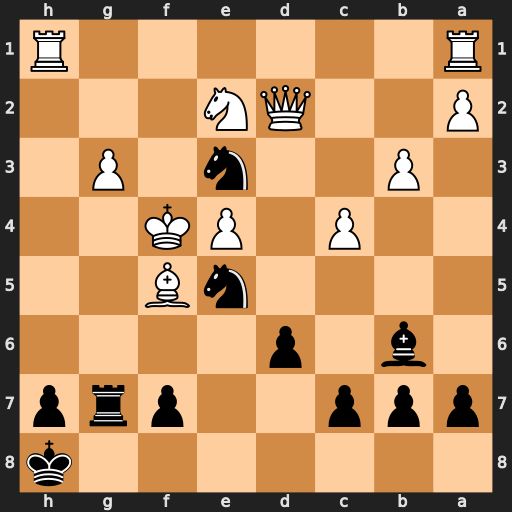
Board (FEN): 7k/ppp2prp/1b1p4/4nB2/2P1PK2/1P2n1P1/P2QN3/R6R
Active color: b
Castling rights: -
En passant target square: -
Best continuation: Ng2#